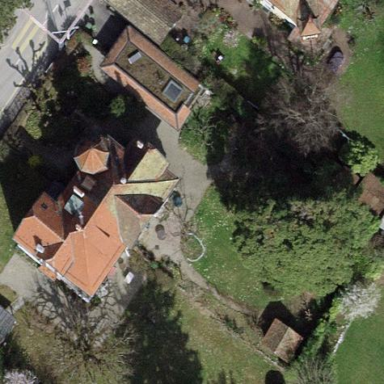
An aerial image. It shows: Garden surrounded by fence.